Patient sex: M
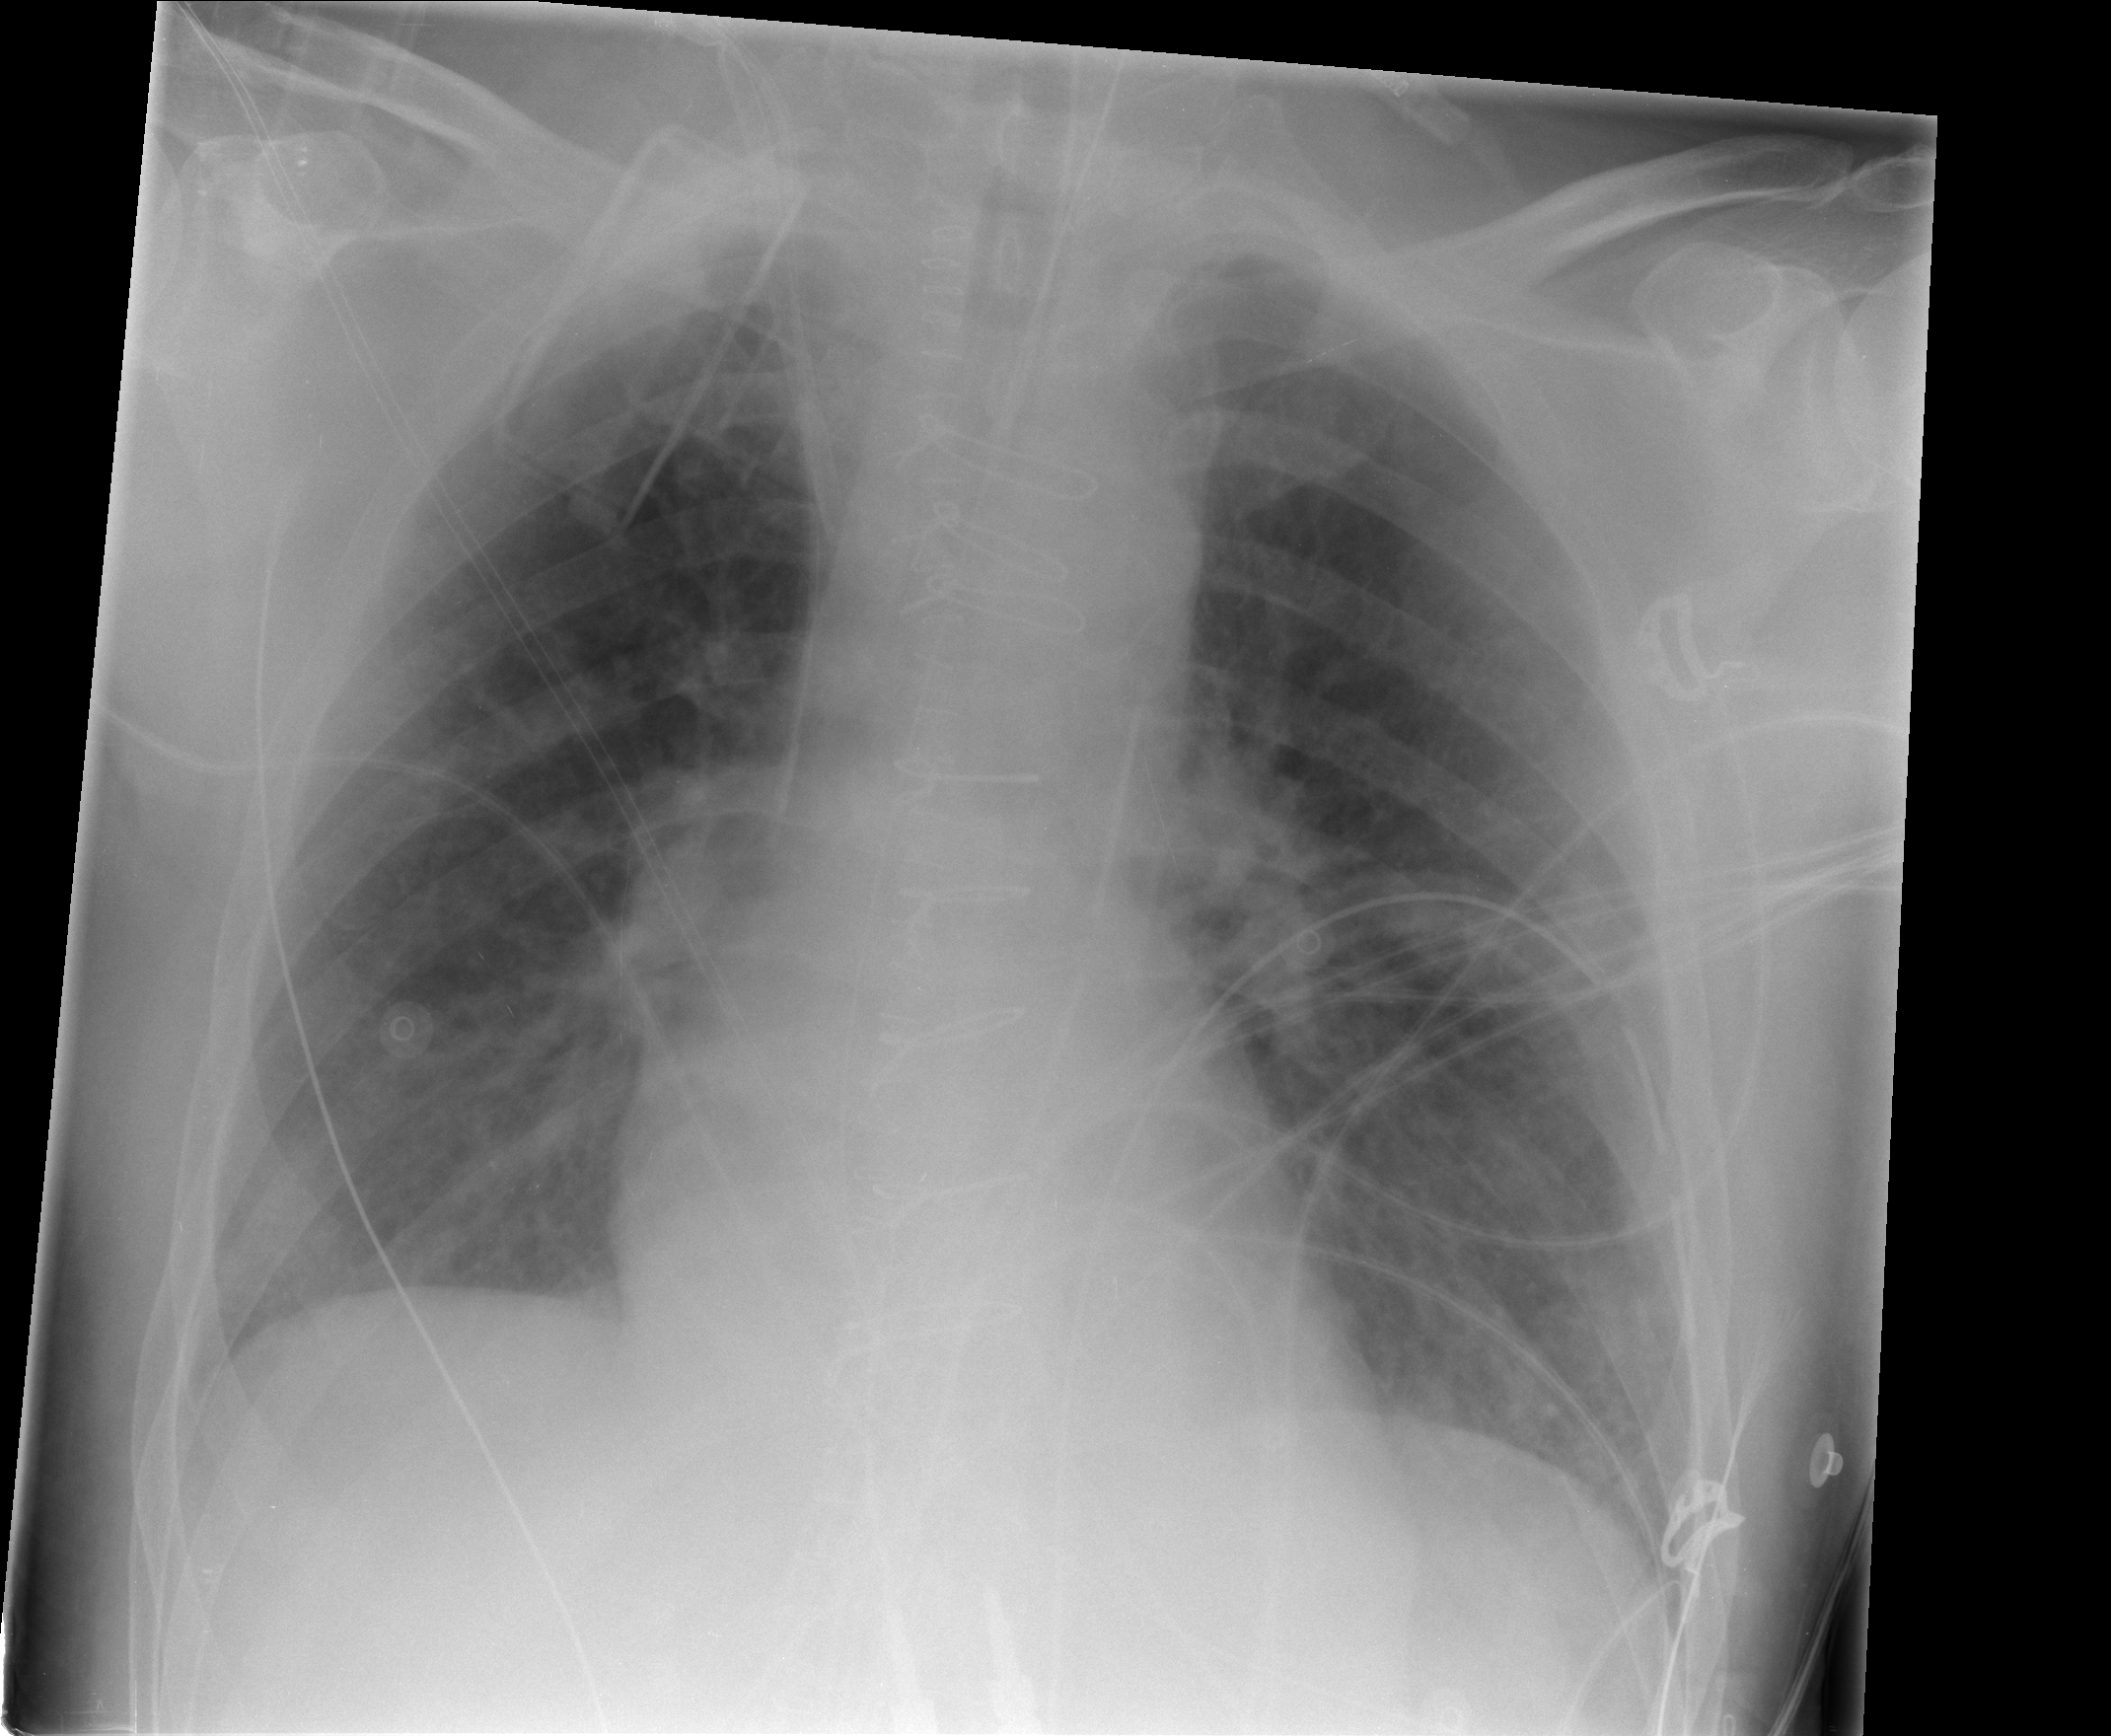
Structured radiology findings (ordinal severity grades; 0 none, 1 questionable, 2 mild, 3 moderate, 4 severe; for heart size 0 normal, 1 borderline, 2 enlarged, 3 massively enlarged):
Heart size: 0
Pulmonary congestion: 2
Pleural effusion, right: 0
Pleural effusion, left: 0
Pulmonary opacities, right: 2
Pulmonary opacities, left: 2
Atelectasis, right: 0
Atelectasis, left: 0